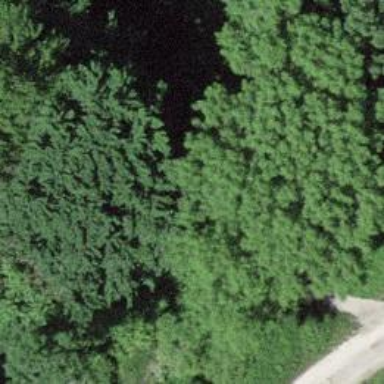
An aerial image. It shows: Path leading to bridge.